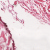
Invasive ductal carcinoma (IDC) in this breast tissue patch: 0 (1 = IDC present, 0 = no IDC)